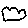
Label: cloud